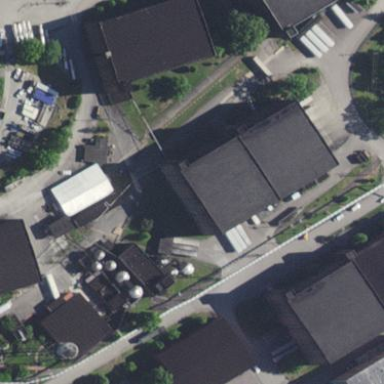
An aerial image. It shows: Part of building.